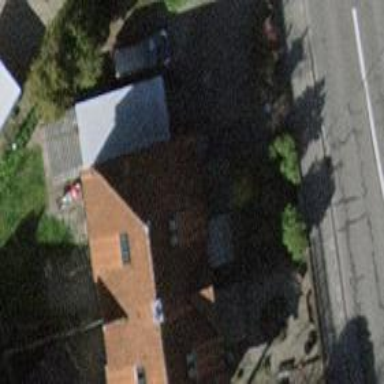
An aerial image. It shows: Semi-detached house.